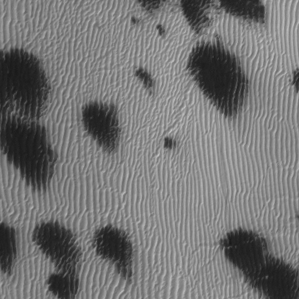
Label: frost